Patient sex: M
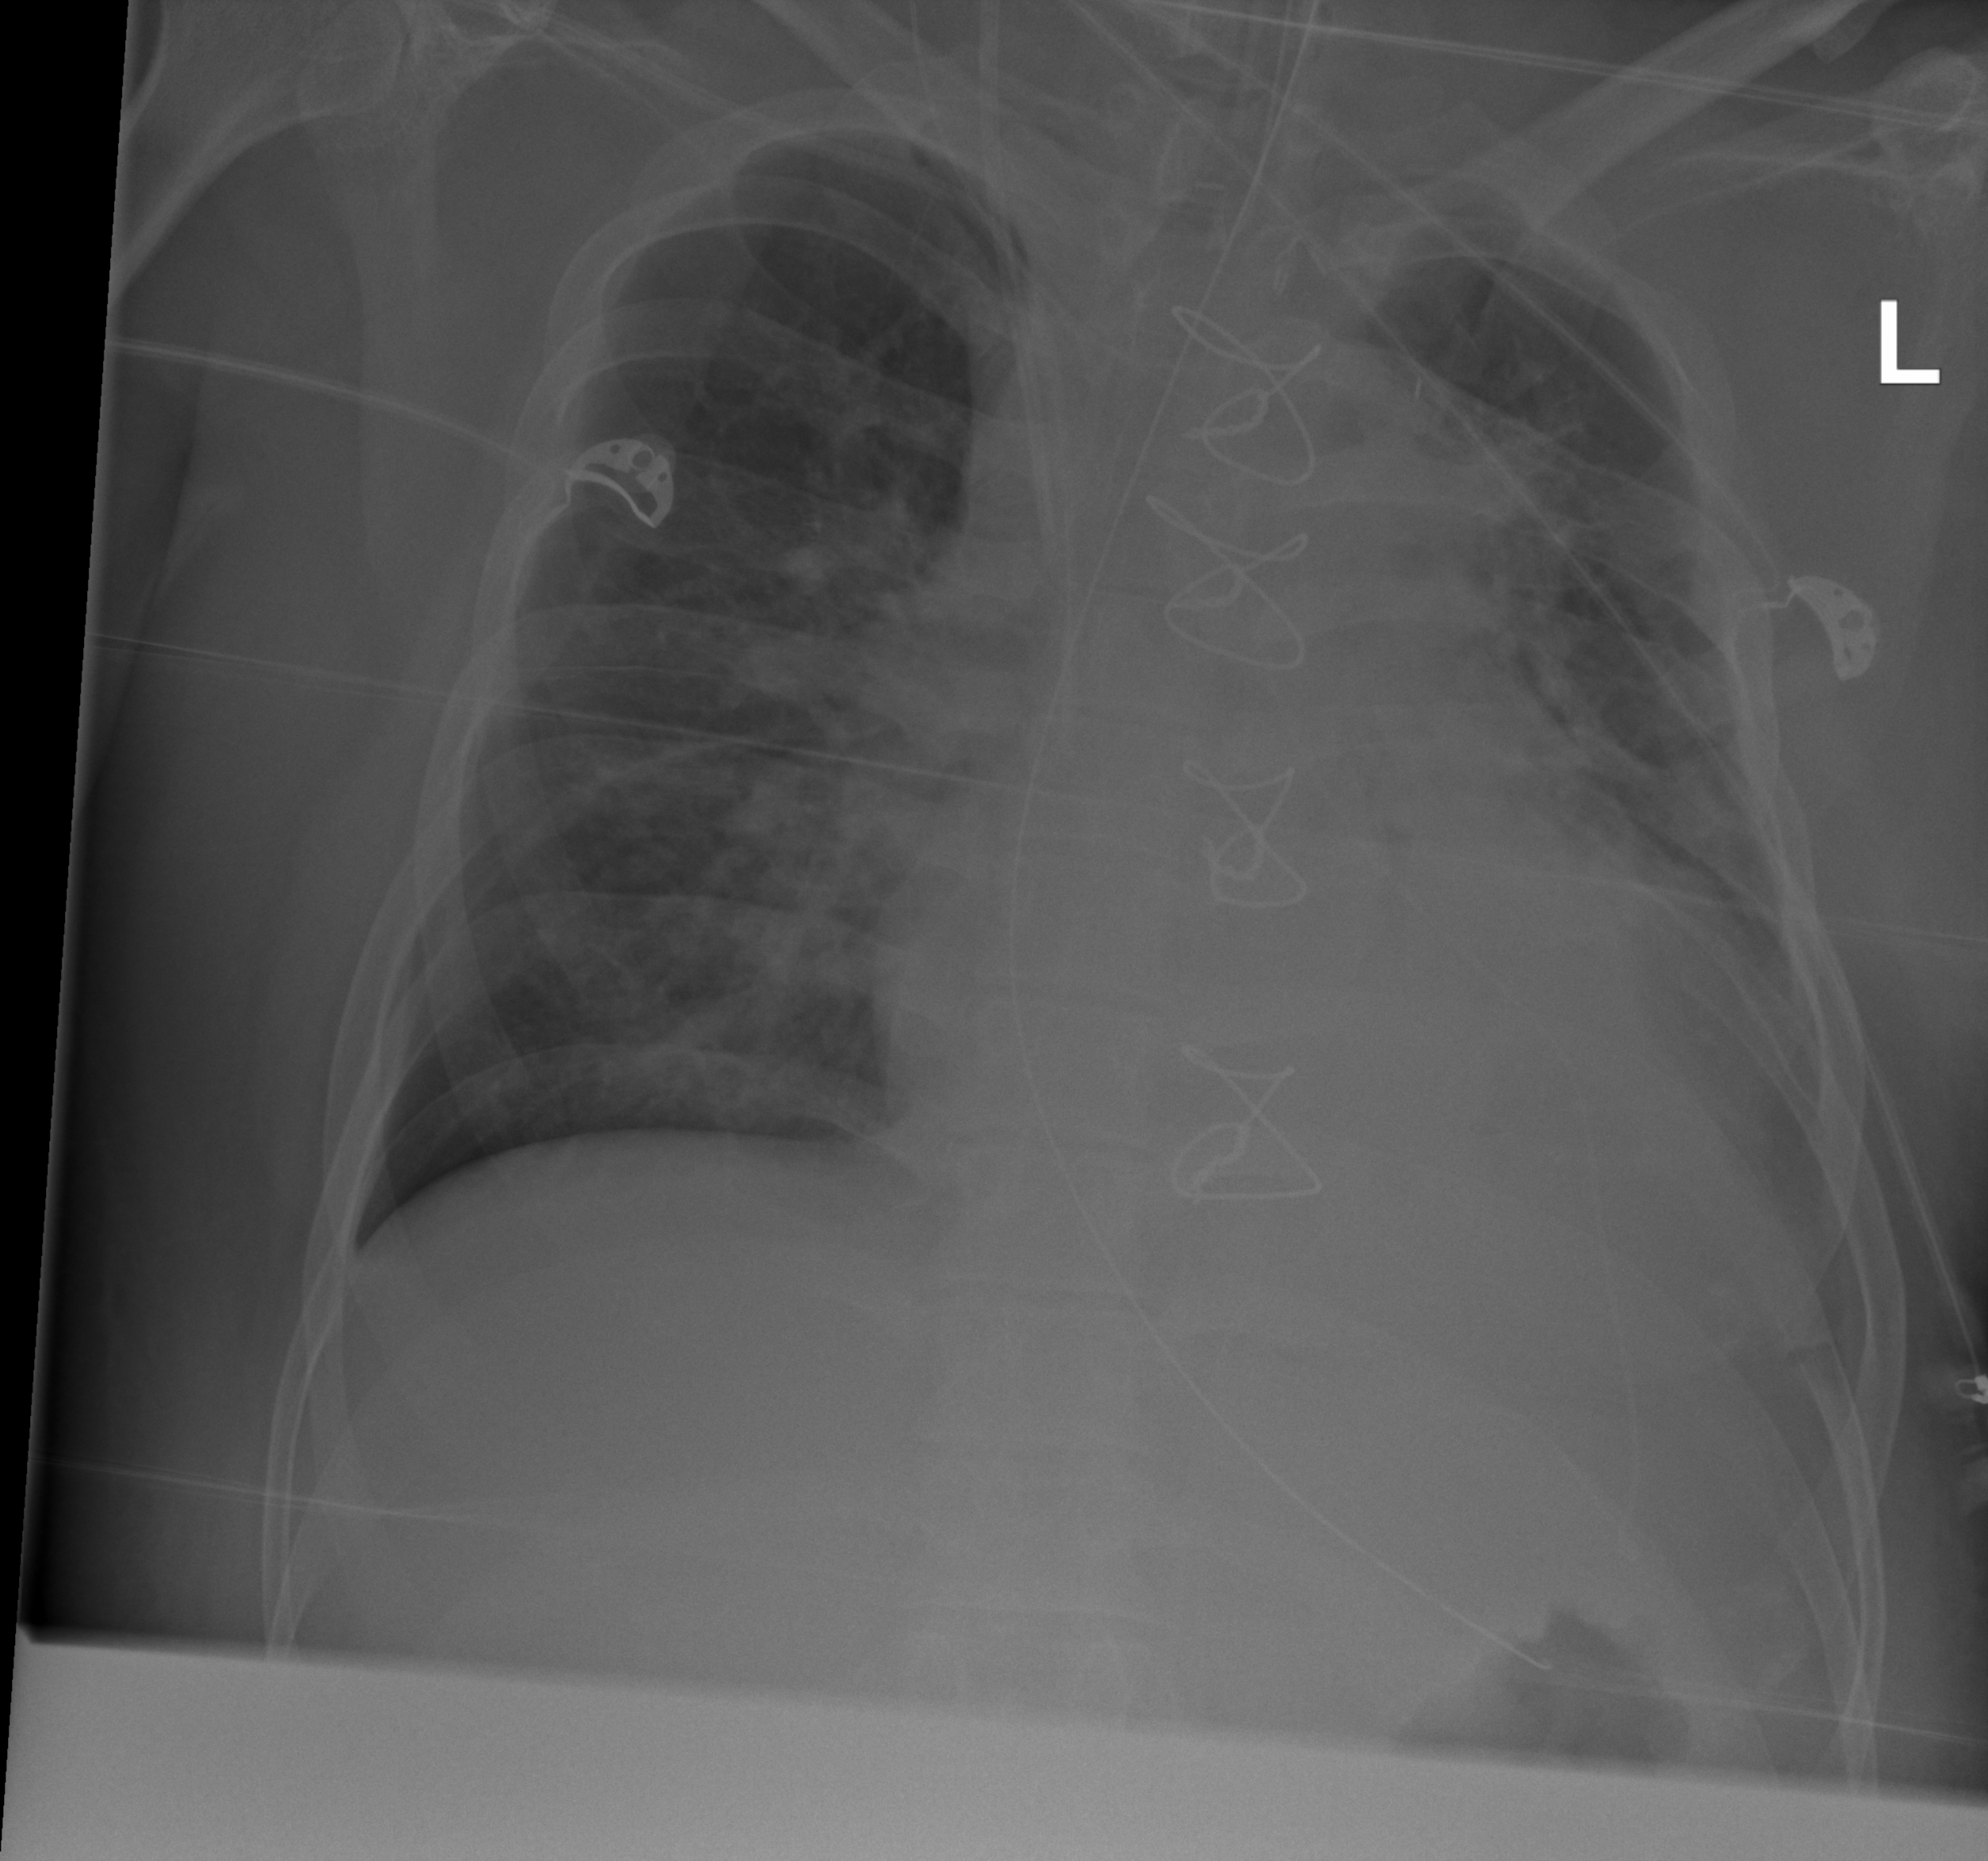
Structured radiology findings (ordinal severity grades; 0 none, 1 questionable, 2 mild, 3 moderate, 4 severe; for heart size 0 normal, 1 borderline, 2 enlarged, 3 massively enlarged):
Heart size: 2
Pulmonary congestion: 2
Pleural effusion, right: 0
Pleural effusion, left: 2
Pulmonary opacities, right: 3
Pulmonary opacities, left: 2
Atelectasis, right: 2
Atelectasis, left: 2